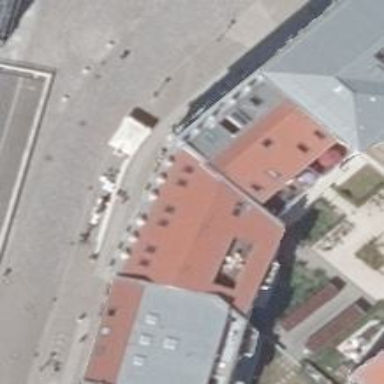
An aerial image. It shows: Apartments building with gabled roof made of roof tiles. The roof orientation is across.